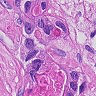
Metastatic tissue present: yes